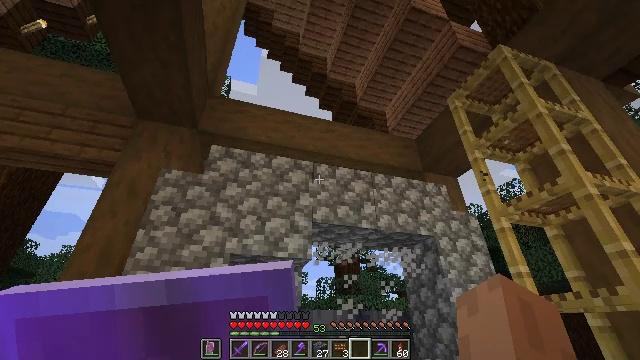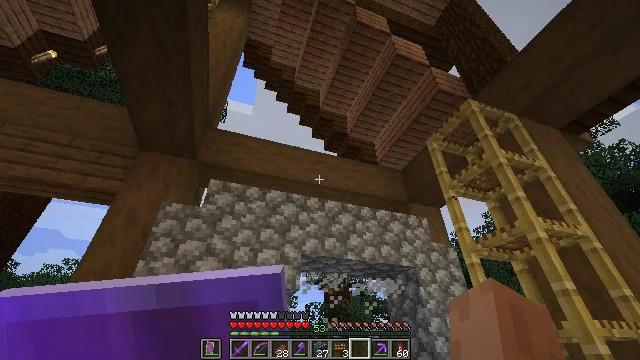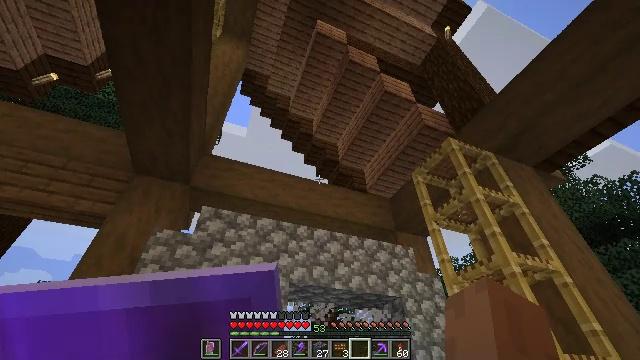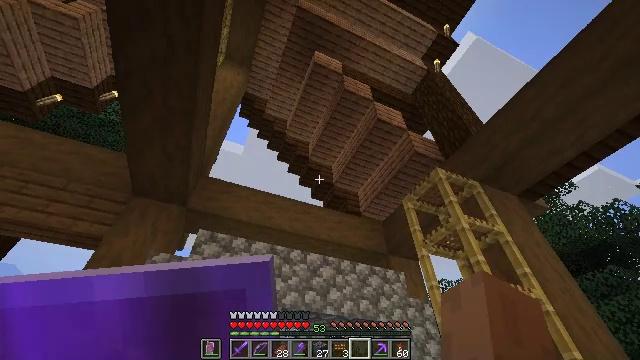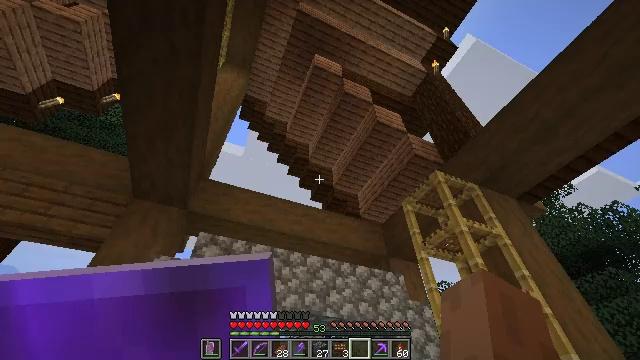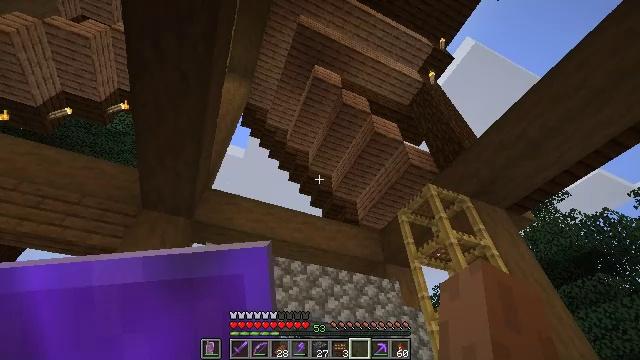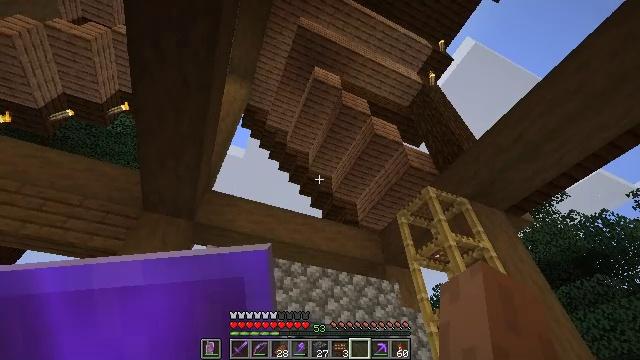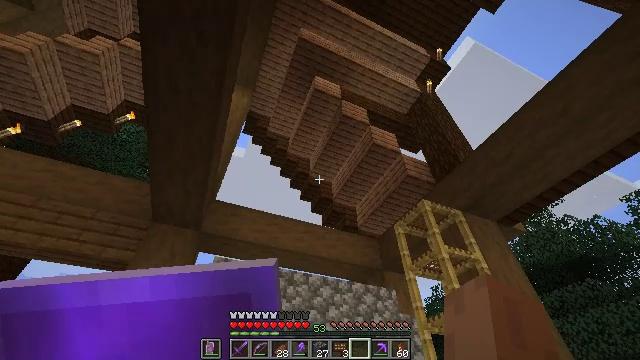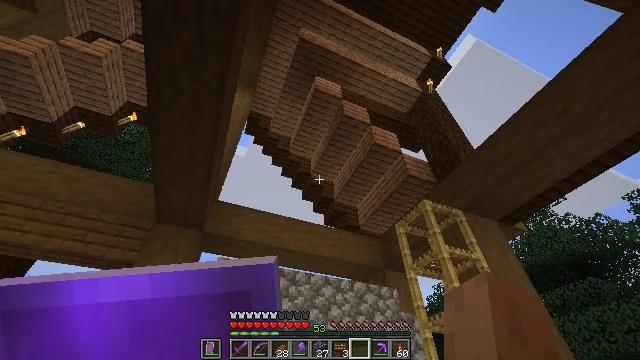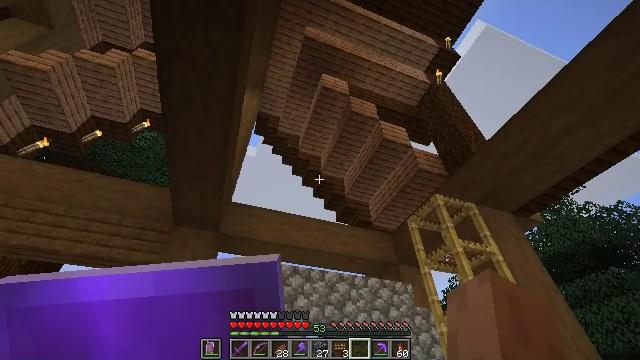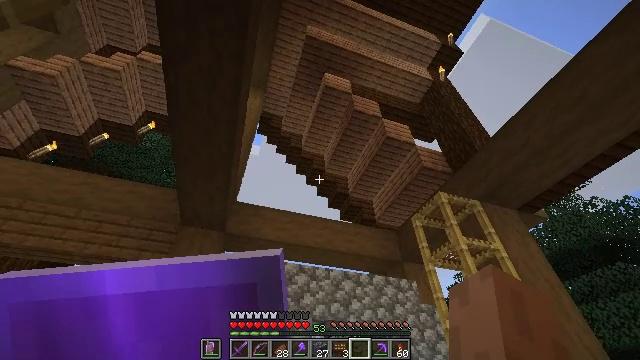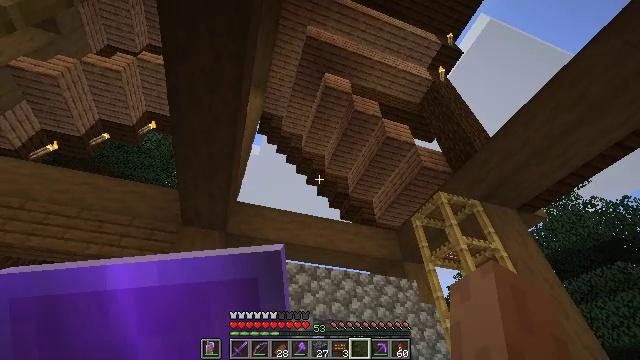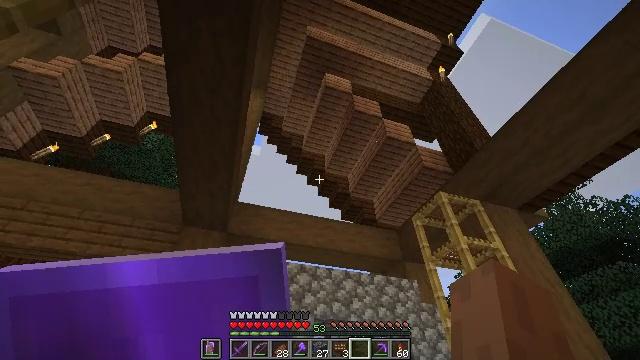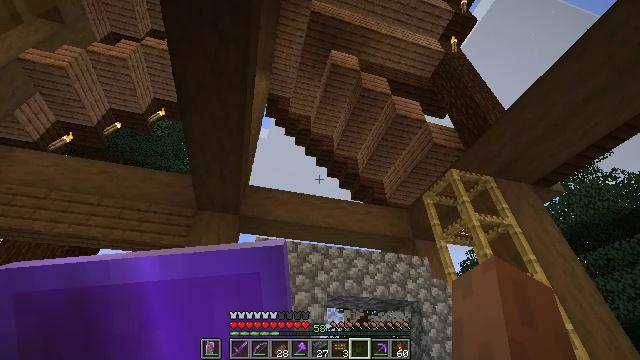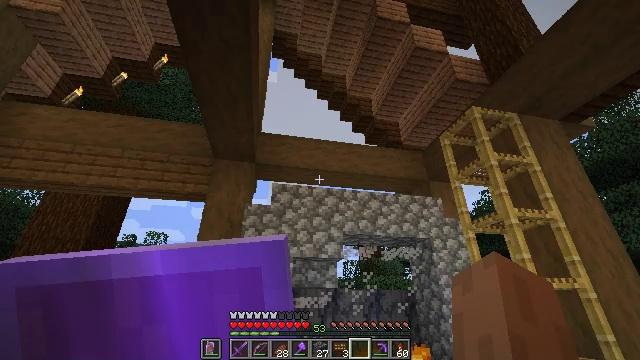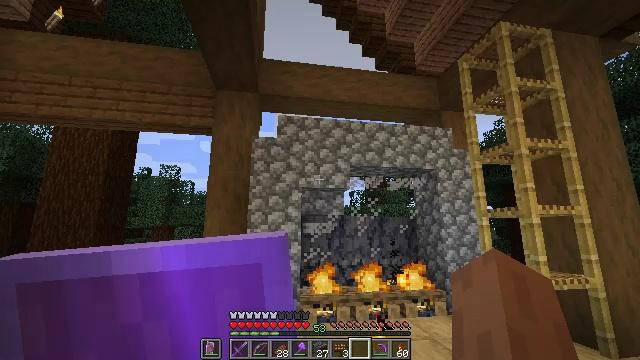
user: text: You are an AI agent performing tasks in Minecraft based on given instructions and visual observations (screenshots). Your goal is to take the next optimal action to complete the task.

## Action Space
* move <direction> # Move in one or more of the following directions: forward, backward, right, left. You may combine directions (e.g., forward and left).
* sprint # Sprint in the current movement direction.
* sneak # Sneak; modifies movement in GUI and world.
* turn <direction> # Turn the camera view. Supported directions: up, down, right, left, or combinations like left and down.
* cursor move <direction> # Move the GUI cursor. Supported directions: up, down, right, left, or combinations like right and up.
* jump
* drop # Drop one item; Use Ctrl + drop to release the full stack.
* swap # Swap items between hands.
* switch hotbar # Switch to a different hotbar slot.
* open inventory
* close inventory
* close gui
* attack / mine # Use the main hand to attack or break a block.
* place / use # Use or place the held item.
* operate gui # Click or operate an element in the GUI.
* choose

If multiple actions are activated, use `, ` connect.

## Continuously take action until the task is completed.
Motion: motion action
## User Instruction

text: Destroy the campfire carefully.
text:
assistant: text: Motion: move back, turn right and up
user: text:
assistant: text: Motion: move back, turn right and up
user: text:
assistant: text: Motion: move back, turn right and up
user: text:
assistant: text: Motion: move back
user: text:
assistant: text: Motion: move back
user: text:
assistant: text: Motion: move back
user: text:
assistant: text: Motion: move back
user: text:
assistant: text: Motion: no_op
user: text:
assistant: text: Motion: turn left
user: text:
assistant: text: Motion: turn left
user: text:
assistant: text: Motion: no_op
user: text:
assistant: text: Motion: no_op
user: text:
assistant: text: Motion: turn left and down
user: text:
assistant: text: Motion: turn left and down
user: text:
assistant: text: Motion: turn left and down
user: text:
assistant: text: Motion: turn down
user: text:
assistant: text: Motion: no_op
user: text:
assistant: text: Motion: no_op
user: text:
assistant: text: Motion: no_op
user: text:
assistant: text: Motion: no_op
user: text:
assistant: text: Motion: no_op
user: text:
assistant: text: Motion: no_op
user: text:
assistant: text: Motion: no_op
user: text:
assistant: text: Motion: no_op
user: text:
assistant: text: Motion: no_op
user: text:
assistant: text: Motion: no_op
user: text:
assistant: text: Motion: no_op
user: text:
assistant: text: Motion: no_op
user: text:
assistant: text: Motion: no_op
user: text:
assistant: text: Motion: turn left and down